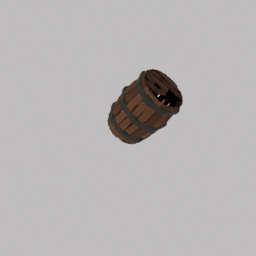
Label: tools